Question: Having a weird issue,
I am testing webfonts
here is my css
'''
@font-face {
font-family: 'Open Sans';
font-style: normal;
font-weight: 400;
src: local('Open Sans'), local('OpenSans'), url(/assets/opensans.woff) format('woff');
}
'''
I am using the font throughout my application and have no issue expect on one page.
I have a fair amount of JS on this page, the JS is positioning the elements and setting the height of the right div.
On some requests the webfont is not loading (at all)
e.g.

I can reproduce this on chrome on windows 7. But only sometimes.
Those box's should be full of text, the text you can see is where I am not using the @font-face.
I have javascript events tied to the window resize that change the width height of the right div. Interestingly when I resize the window the font seems to load.
I cannot see any errors in the console or in network tab on chrome.
Bit lost on what it could be.
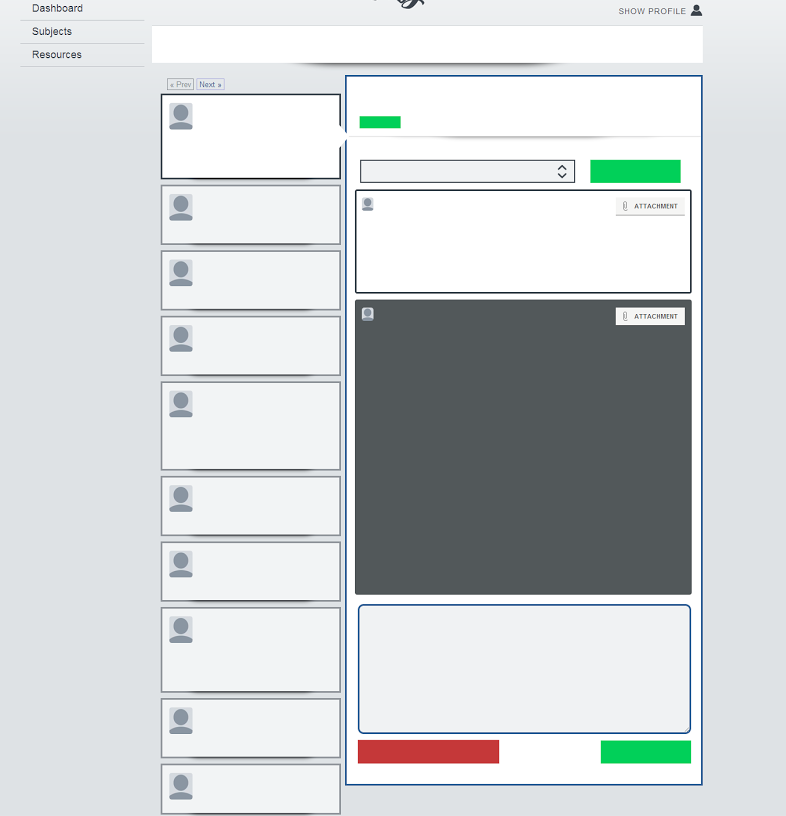
Answer: This is a known <URL> with Chrome. It has been fixed, so wait for an update?
Or you can force re-painting via CSS (taken from the bug report) which should display the font:
'''
body
{
-webkit-animation-duration: 0.1s;
-webkit-animation-name: fontfix;
-webkit-animation-iteration-count: 1;
-webkit-animation-timing-function: linear;
-webkit-animation-delay: 0.1s;
}
@-webkit-keyframes fontfix{
from{ opacity: 1; }
to{ opacity: 1; }
}
'''
or JS:
'''
var body = document.getElementByTag("body")[0];
var disp = body.style.display;
body.style.display = 'none';
body.style.display = disp;
'''
jQuery:
'''
$(function() { $('body').hide().show(); });
'''